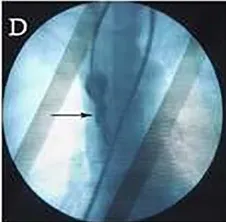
Chest computed tomography (CT) and fluoroscopy. (C,D) CT and fluoroscopy (pulled dimeglumine via mediastinal drainage tube) showed the fistula of bronchus is healed.
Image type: radiology (x_ray)